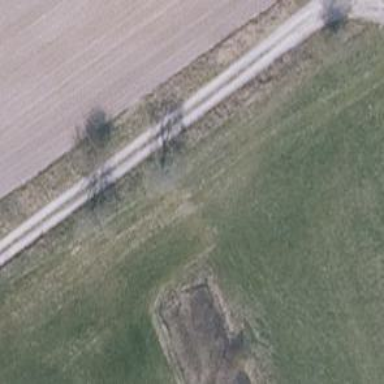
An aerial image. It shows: Track with grade 3 tracktype.